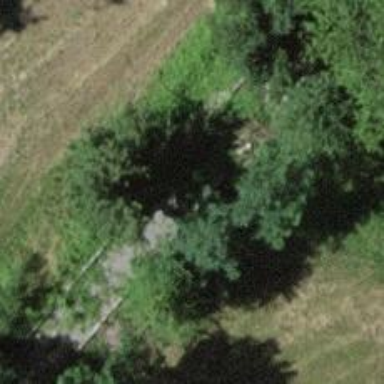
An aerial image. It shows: Abandoned railway.